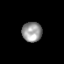
Tissue: prostate
Cell type: T cells
Senescence score: 0.796
Nuclear area (px): 390
Mean DAPI intensity: 151.285